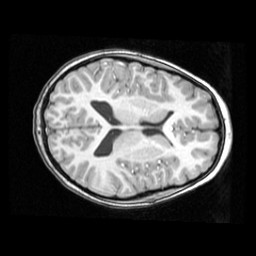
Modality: T1w
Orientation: axial
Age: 11
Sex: male
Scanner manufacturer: ge
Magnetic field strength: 1.5 T
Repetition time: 0.03333 s
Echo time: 0.008 s